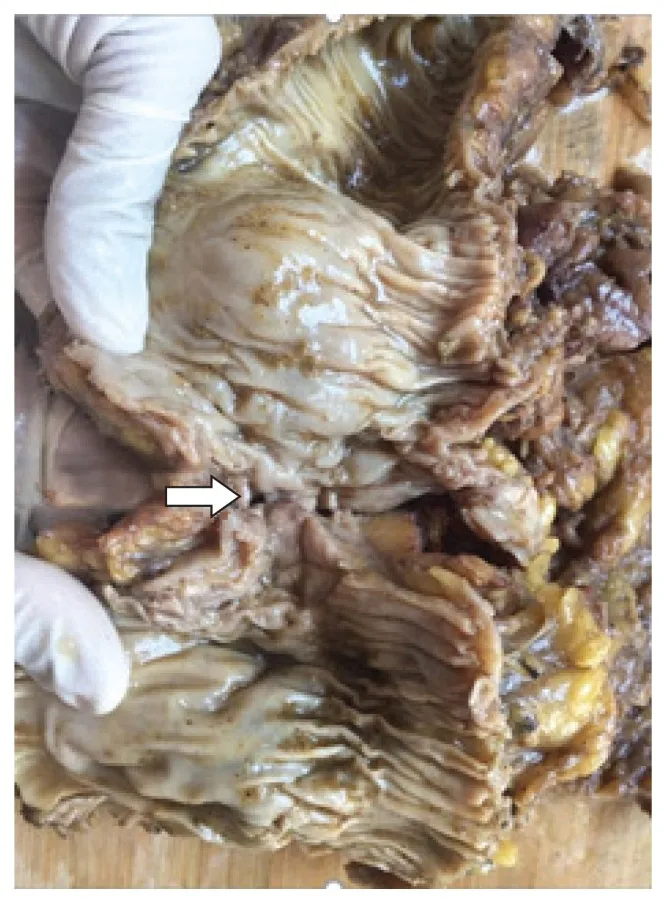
A small opening was identified in the bowel wall (arrow).
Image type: medical_photograph (other_medical_photograph)